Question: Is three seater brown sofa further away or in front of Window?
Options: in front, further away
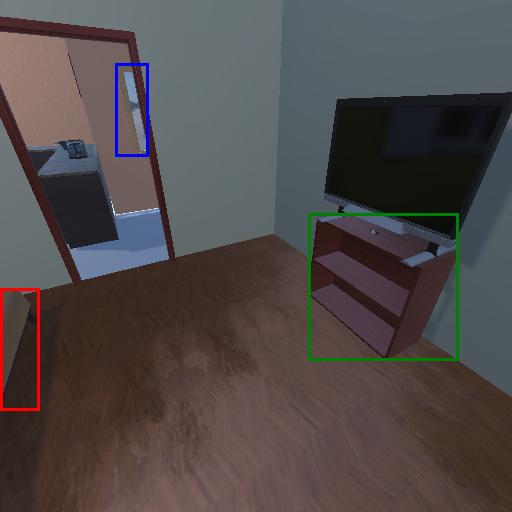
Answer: in front